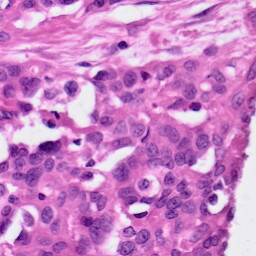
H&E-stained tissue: Ovarian